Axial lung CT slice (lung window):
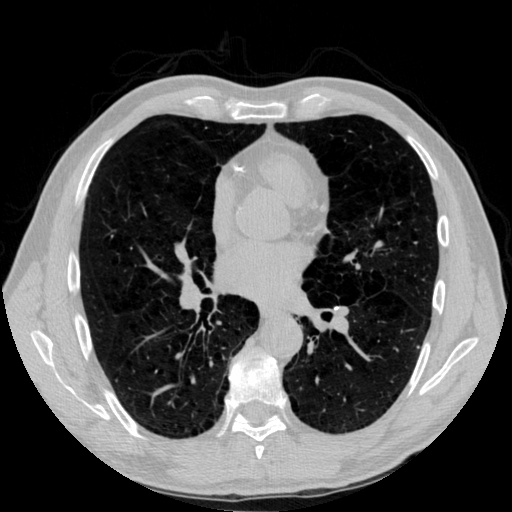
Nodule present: no